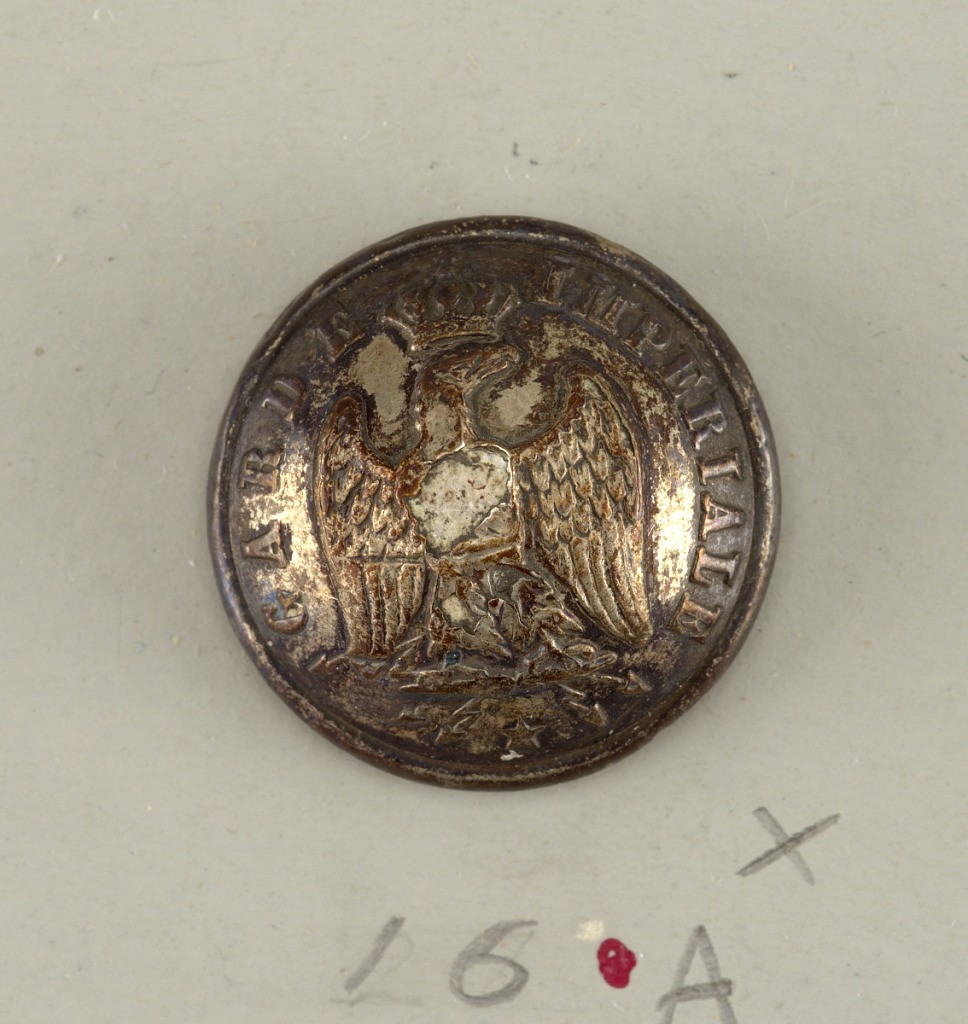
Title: Buttons
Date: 1852–70
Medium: Brass, pewter and silver foil
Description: Crowned eagle, wings outspread, resting on bar; five arrow-tipped lighting bolts and one star beneath - words "Garde Imperiale".

Component -a is on card H
Component -c is on card B, was not originally labeled with component